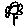
Label: flower